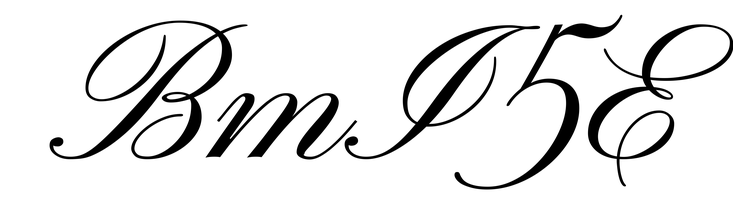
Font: PinyonScript-Regular